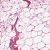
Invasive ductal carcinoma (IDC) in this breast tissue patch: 0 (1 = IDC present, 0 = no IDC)